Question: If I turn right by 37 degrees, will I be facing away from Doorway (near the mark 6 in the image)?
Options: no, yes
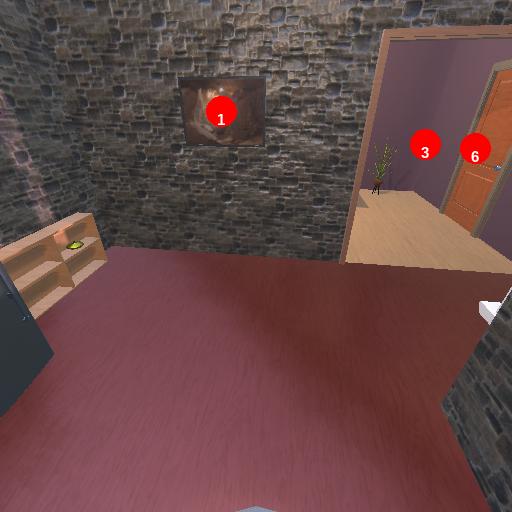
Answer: no